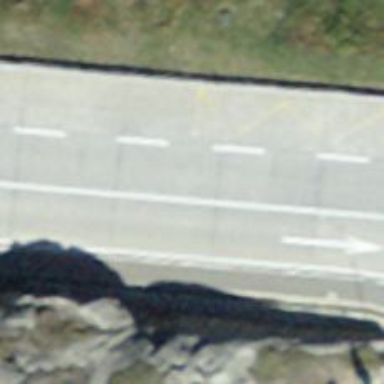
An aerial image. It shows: Concrete road with primary link designation.